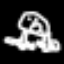
Label: frog